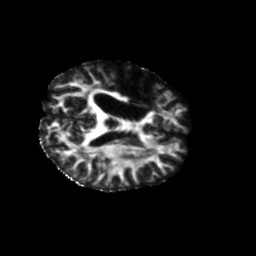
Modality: FA
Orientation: axial
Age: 56
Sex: female
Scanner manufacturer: siemens
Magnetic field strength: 3 T
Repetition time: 5.47 s
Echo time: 0.0854 s